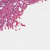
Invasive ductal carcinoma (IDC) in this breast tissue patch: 0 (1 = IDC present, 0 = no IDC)